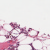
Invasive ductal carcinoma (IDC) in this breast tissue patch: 0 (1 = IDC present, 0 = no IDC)